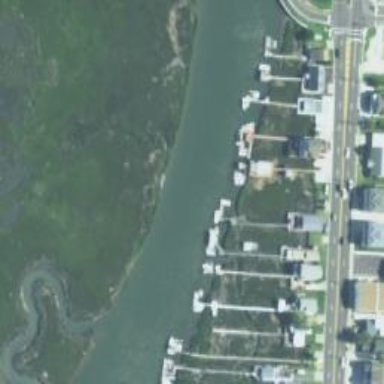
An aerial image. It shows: Man-made pier.